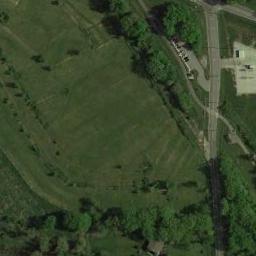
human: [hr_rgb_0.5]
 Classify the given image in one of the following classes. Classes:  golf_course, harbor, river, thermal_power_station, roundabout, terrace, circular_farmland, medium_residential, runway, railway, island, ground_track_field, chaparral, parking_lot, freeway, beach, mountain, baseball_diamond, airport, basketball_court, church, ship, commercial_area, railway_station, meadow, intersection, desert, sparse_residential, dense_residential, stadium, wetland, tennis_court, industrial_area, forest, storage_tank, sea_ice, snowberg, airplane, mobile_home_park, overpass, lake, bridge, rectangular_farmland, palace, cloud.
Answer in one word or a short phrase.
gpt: meadow